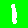
Digit: 1